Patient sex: F
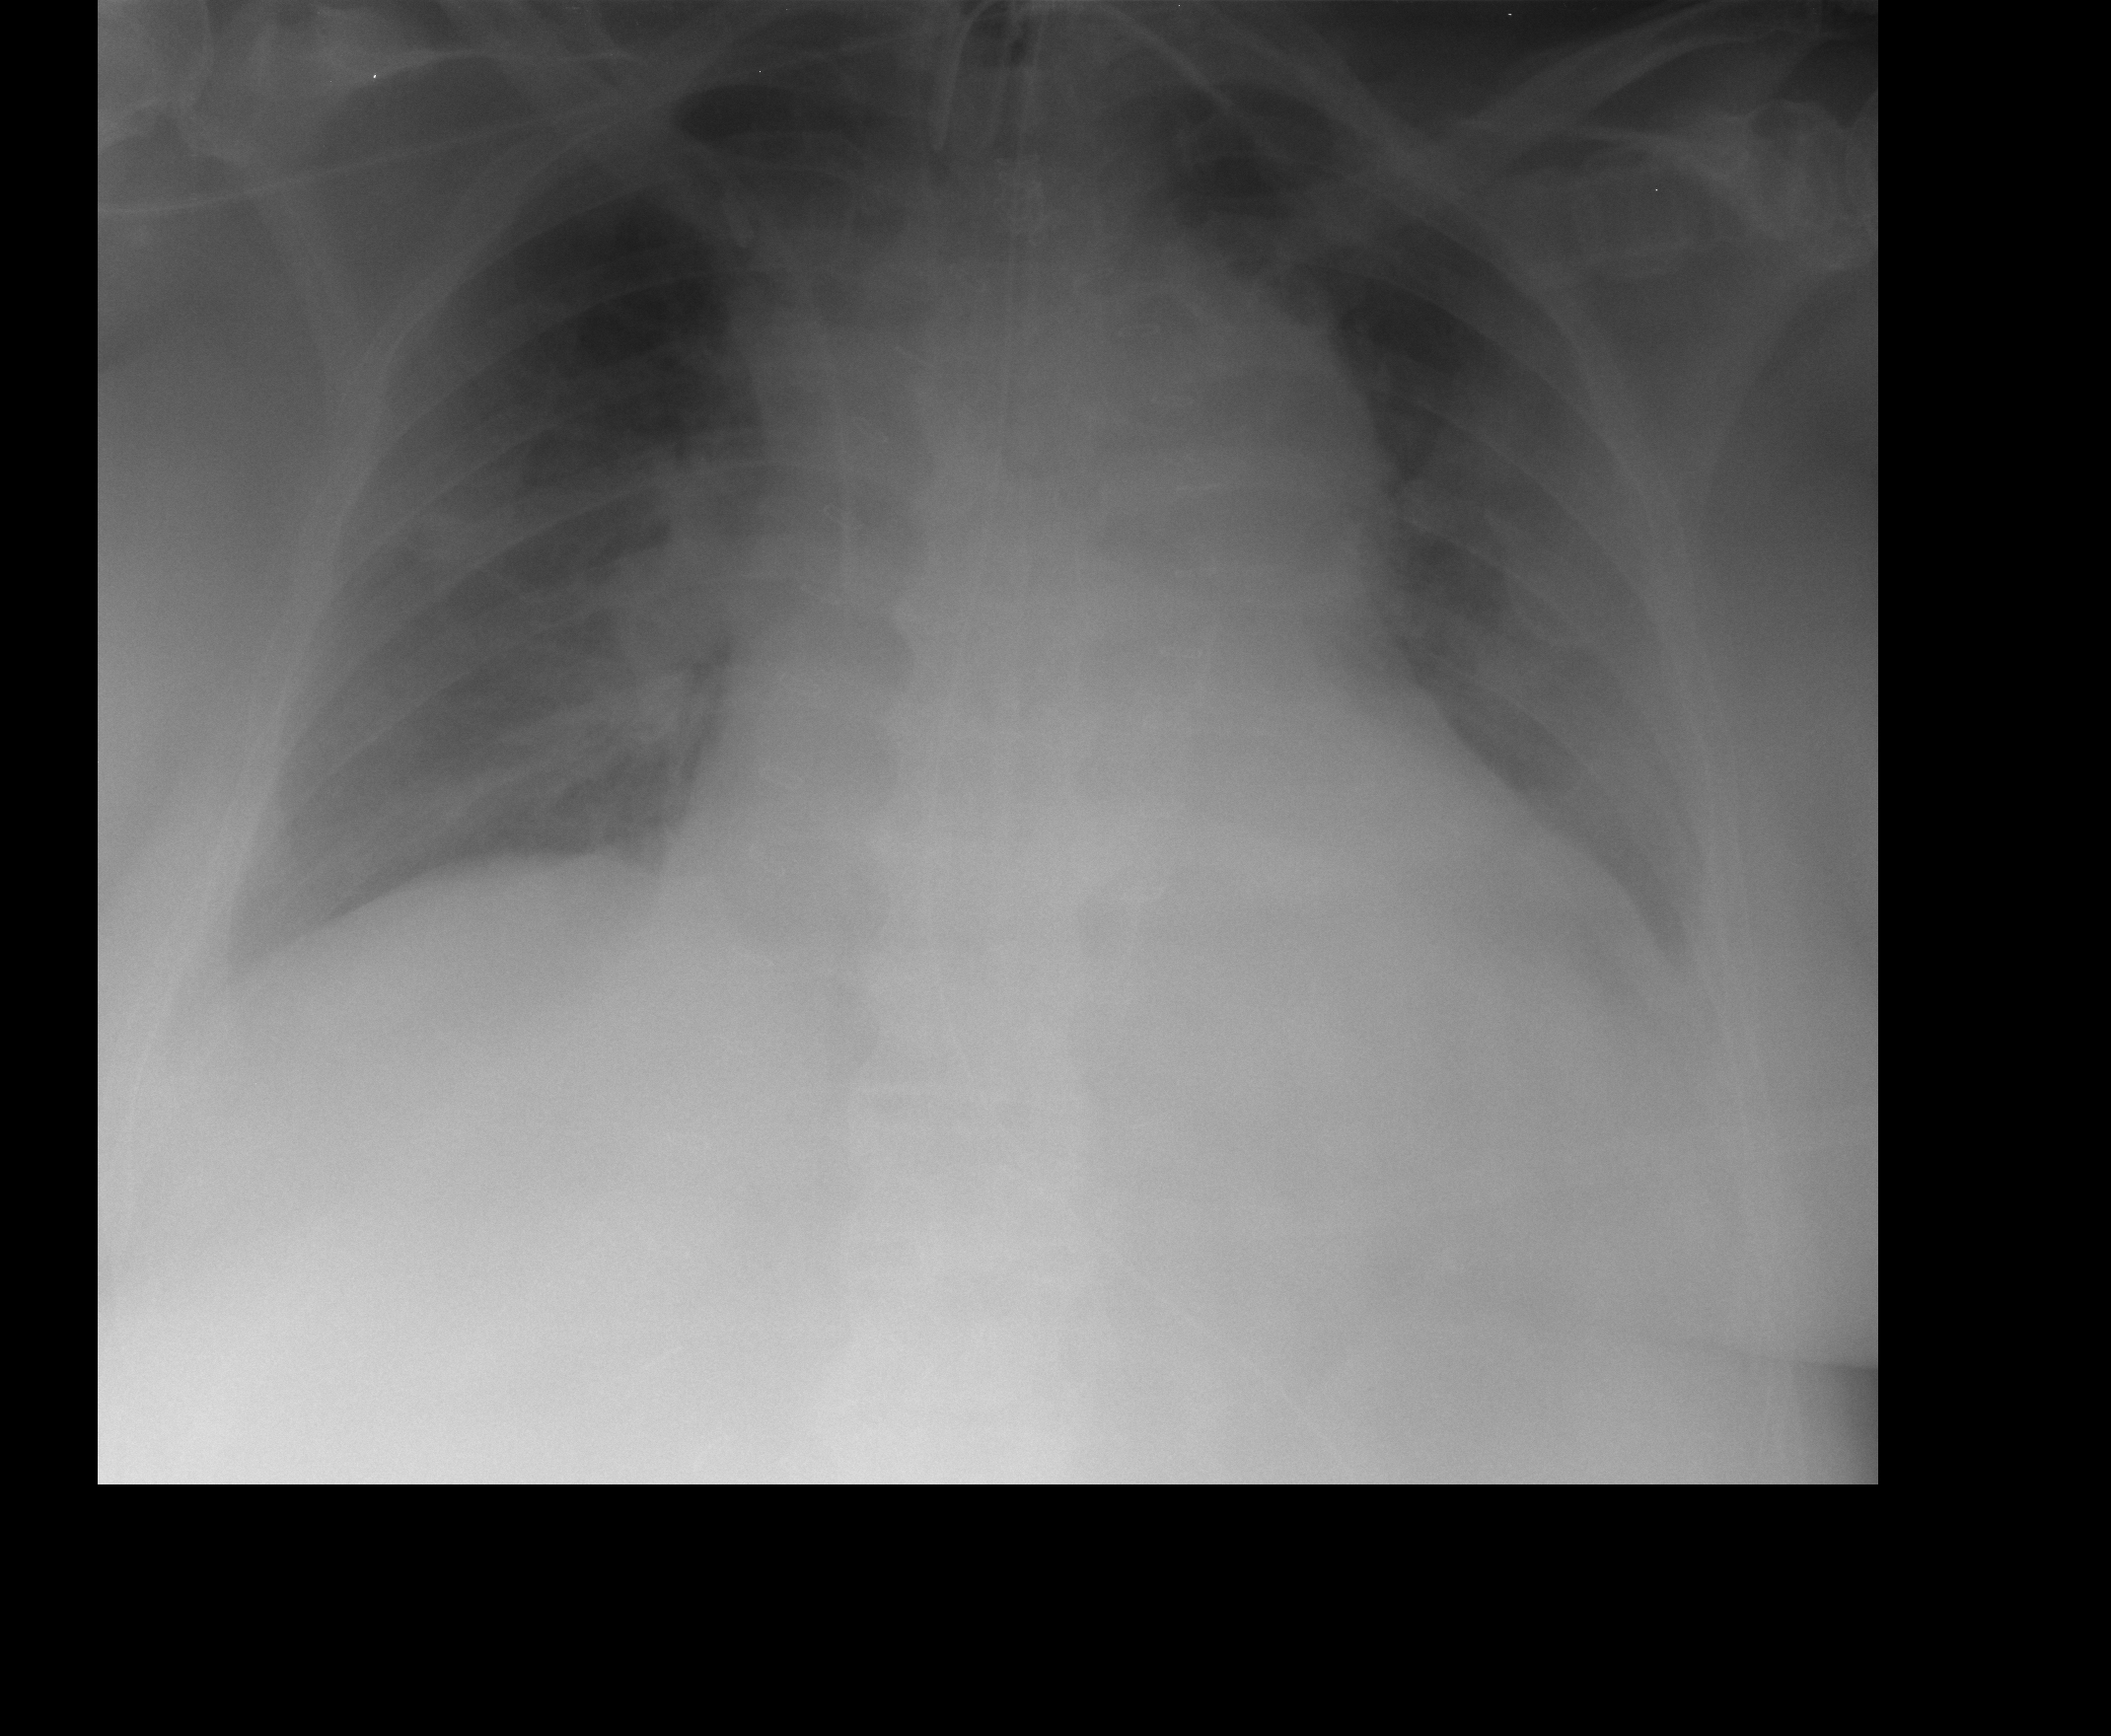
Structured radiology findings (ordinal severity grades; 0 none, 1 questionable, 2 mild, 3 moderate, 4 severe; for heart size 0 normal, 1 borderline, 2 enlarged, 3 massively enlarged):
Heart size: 2
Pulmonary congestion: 2
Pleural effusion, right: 2
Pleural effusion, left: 2
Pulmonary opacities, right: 0
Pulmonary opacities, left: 0
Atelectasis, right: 3
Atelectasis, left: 3